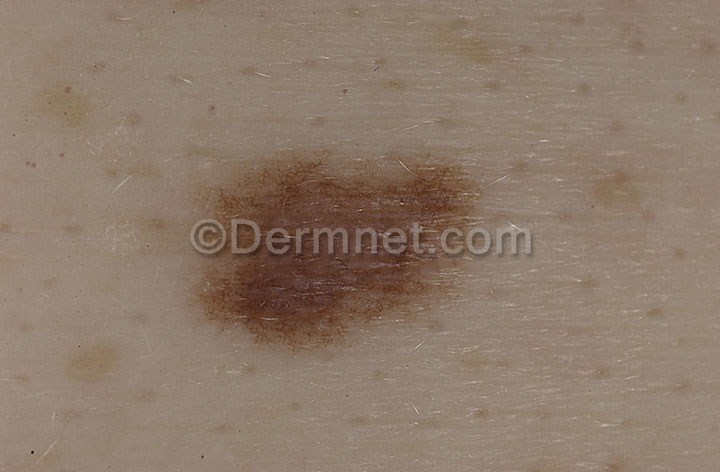
Disease: Melanoma Skin Cancer Nevi and Moles